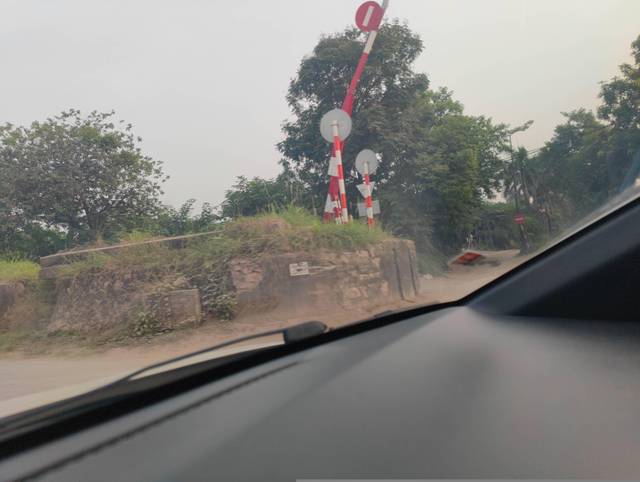
Region: Vietnam
Coordinates: 21.09, 105.792